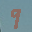
Label: 9